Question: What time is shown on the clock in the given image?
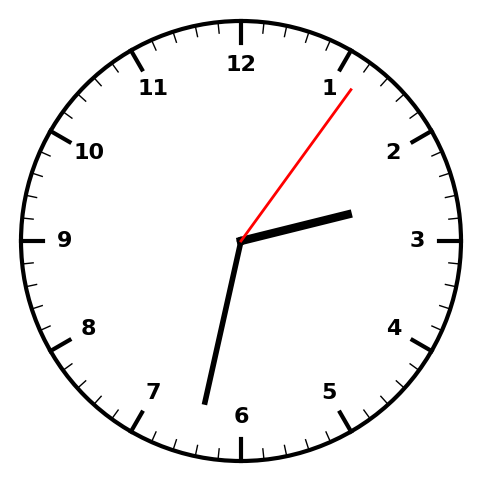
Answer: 02:32:06